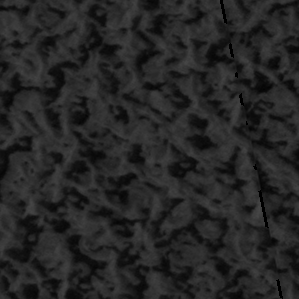
Label: frost